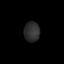
Tissue: skin
Cell type: Epithelial cells
Senescence score: 0.2229
Nuclear area (px): 306
Mean DAPI intensity: 45.918